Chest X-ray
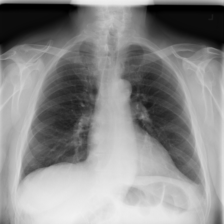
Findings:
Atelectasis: negative
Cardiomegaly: negative
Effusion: negative
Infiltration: negative
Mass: negative
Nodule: negative
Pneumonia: negative
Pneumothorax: negative
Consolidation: negative
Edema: negative
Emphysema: negative
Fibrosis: negative
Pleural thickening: negative
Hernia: negative